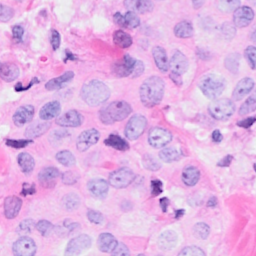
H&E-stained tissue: Breast